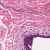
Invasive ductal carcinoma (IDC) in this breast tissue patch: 0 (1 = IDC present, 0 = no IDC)